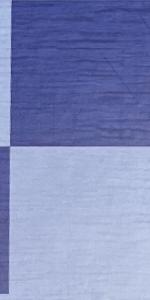
Label: Empty